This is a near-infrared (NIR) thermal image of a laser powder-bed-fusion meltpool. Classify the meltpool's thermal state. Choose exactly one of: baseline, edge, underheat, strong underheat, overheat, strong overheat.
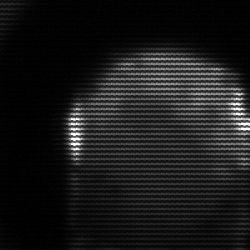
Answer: edge